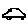
Label: car